Field crop: maize
Growth stage: 2
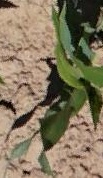
Species: maize